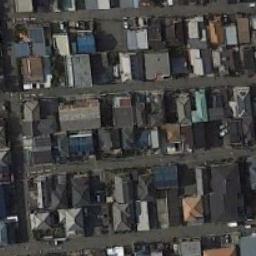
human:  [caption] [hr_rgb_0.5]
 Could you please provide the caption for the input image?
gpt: The dense residential is next to the road .

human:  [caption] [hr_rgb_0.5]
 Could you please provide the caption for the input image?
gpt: A dense residential area has lots of houses with different colors of roofs while some roads go through the residential area .

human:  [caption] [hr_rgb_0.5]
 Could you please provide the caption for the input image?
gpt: There are trees all around the house .

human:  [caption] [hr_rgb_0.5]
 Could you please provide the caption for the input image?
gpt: Many roads and neatly arranged houses in densely populated areas .

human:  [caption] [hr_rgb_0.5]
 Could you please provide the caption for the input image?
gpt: There are buildings of different colors on a dense residential area .